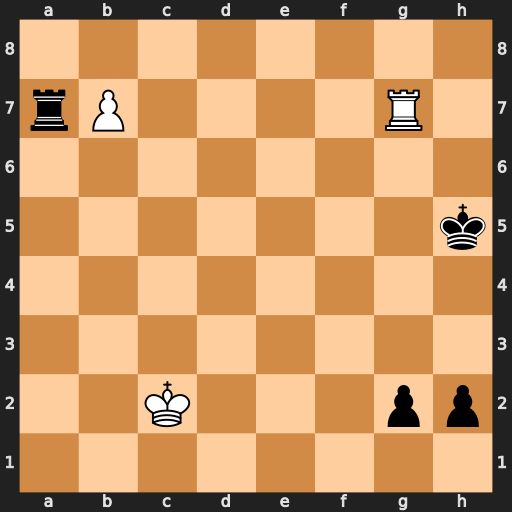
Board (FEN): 8/rP4R1/8/7k/8/8/2K3pp/8
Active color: w
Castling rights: -
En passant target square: -
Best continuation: b8=Q Rxg7 Qxh2+ Kg6 Qxg2+